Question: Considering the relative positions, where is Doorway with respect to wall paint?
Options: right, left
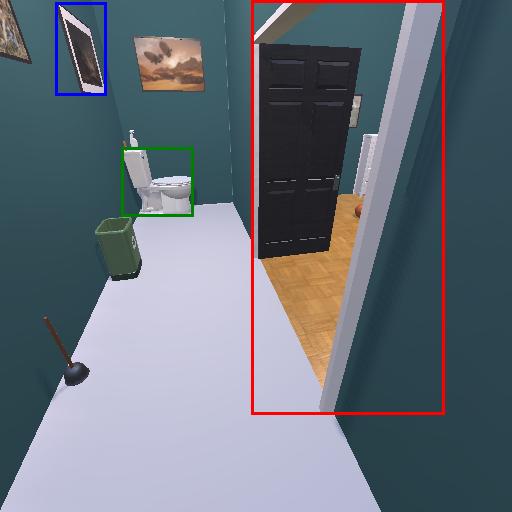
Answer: right